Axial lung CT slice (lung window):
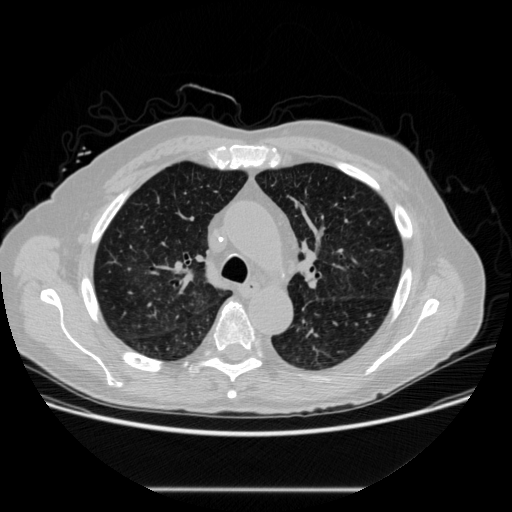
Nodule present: no